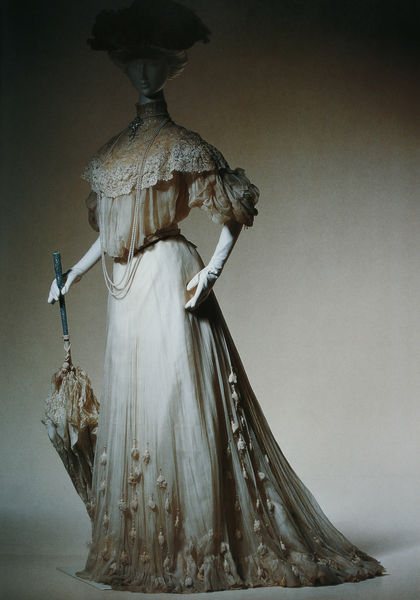
Titel: Tageskleid
Standort: Kyoto (Japan)
Institution: Kyoto Costume Institute
Schlagwörter: weiß, frau, grau, handschuhe, hut, kleid, schmuck, schwarz, gürtel, schirm, sonnenschirm, mode, rock, arme, bluse, falten, kragen, spitze, ärmel, kostüm, stickerei, spitzen, brosche, perlen, puffärmel, seide, statue, schleppe, kette, jugendstil, spitzenkleid, rüschen, perlenkette, halskette, abendkleid, foto, fotografie, wei, puppe, spitzenkragen, bommel, seidenkleid, verzierungen, quasten, schabracke, bodenlang, hochzeitskleid, kyoto, kleiderpuppe, voile, abendleid